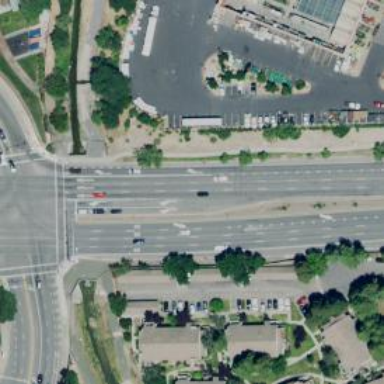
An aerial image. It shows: Trunk highway with separate sidewalk. The highway is expressway.